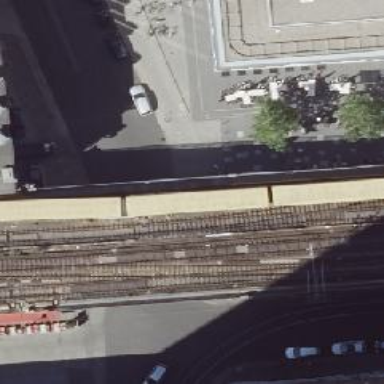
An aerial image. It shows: Bridge for electrified light rail. It has ballastless railway track.